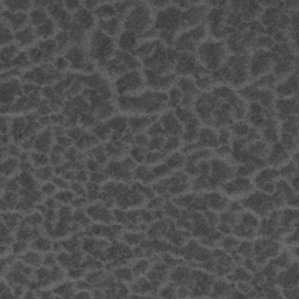
Label: frost